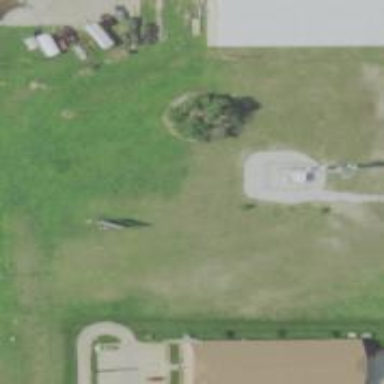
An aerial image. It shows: Statue that serves as memorial.